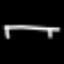
Label: bed